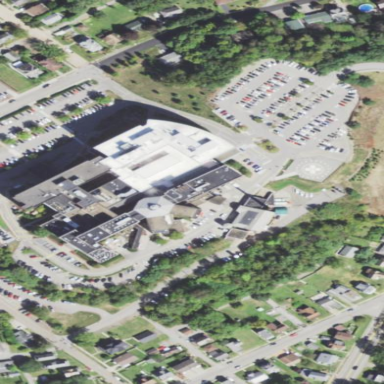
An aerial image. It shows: Healthcare facility identified as hospital.